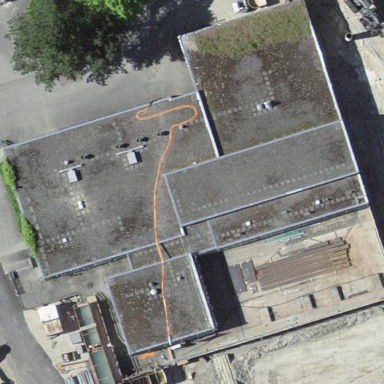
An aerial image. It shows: Building that is part of the water works infrastructure.